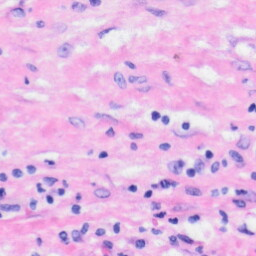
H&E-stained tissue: Liver